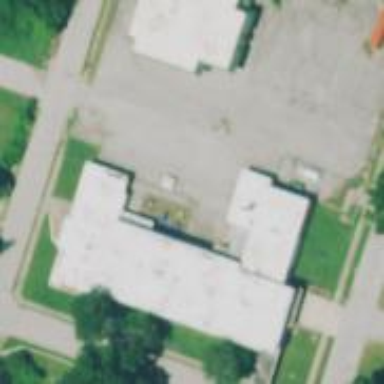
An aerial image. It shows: School.